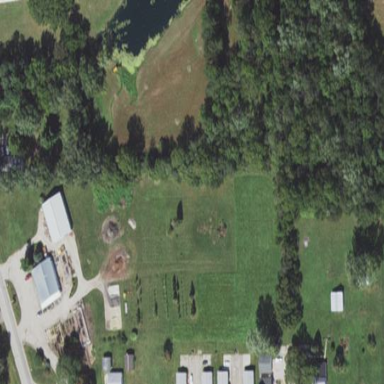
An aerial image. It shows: Plant nursery.